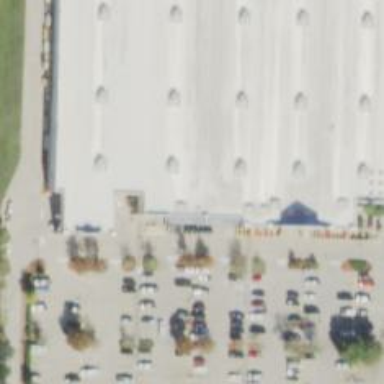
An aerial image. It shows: Retail building.